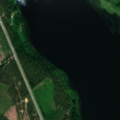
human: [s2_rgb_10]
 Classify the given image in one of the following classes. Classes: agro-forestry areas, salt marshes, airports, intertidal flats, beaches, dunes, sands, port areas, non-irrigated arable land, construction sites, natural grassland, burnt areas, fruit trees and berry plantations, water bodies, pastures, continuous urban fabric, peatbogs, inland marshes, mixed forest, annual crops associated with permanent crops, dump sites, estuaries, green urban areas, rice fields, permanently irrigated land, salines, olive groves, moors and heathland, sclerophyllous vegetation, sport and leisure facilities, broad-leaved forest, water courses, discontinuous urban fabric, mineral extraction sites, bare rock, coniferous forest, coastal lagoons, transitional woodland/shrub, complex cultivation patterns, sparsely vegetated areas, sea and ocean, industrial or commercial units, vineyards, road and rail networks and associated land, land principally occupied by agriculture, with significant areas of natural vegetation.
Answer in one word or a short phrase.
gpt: non-irrigated arable land, coniferous forest, transitional woodland/shrub, water bodies